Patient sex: F
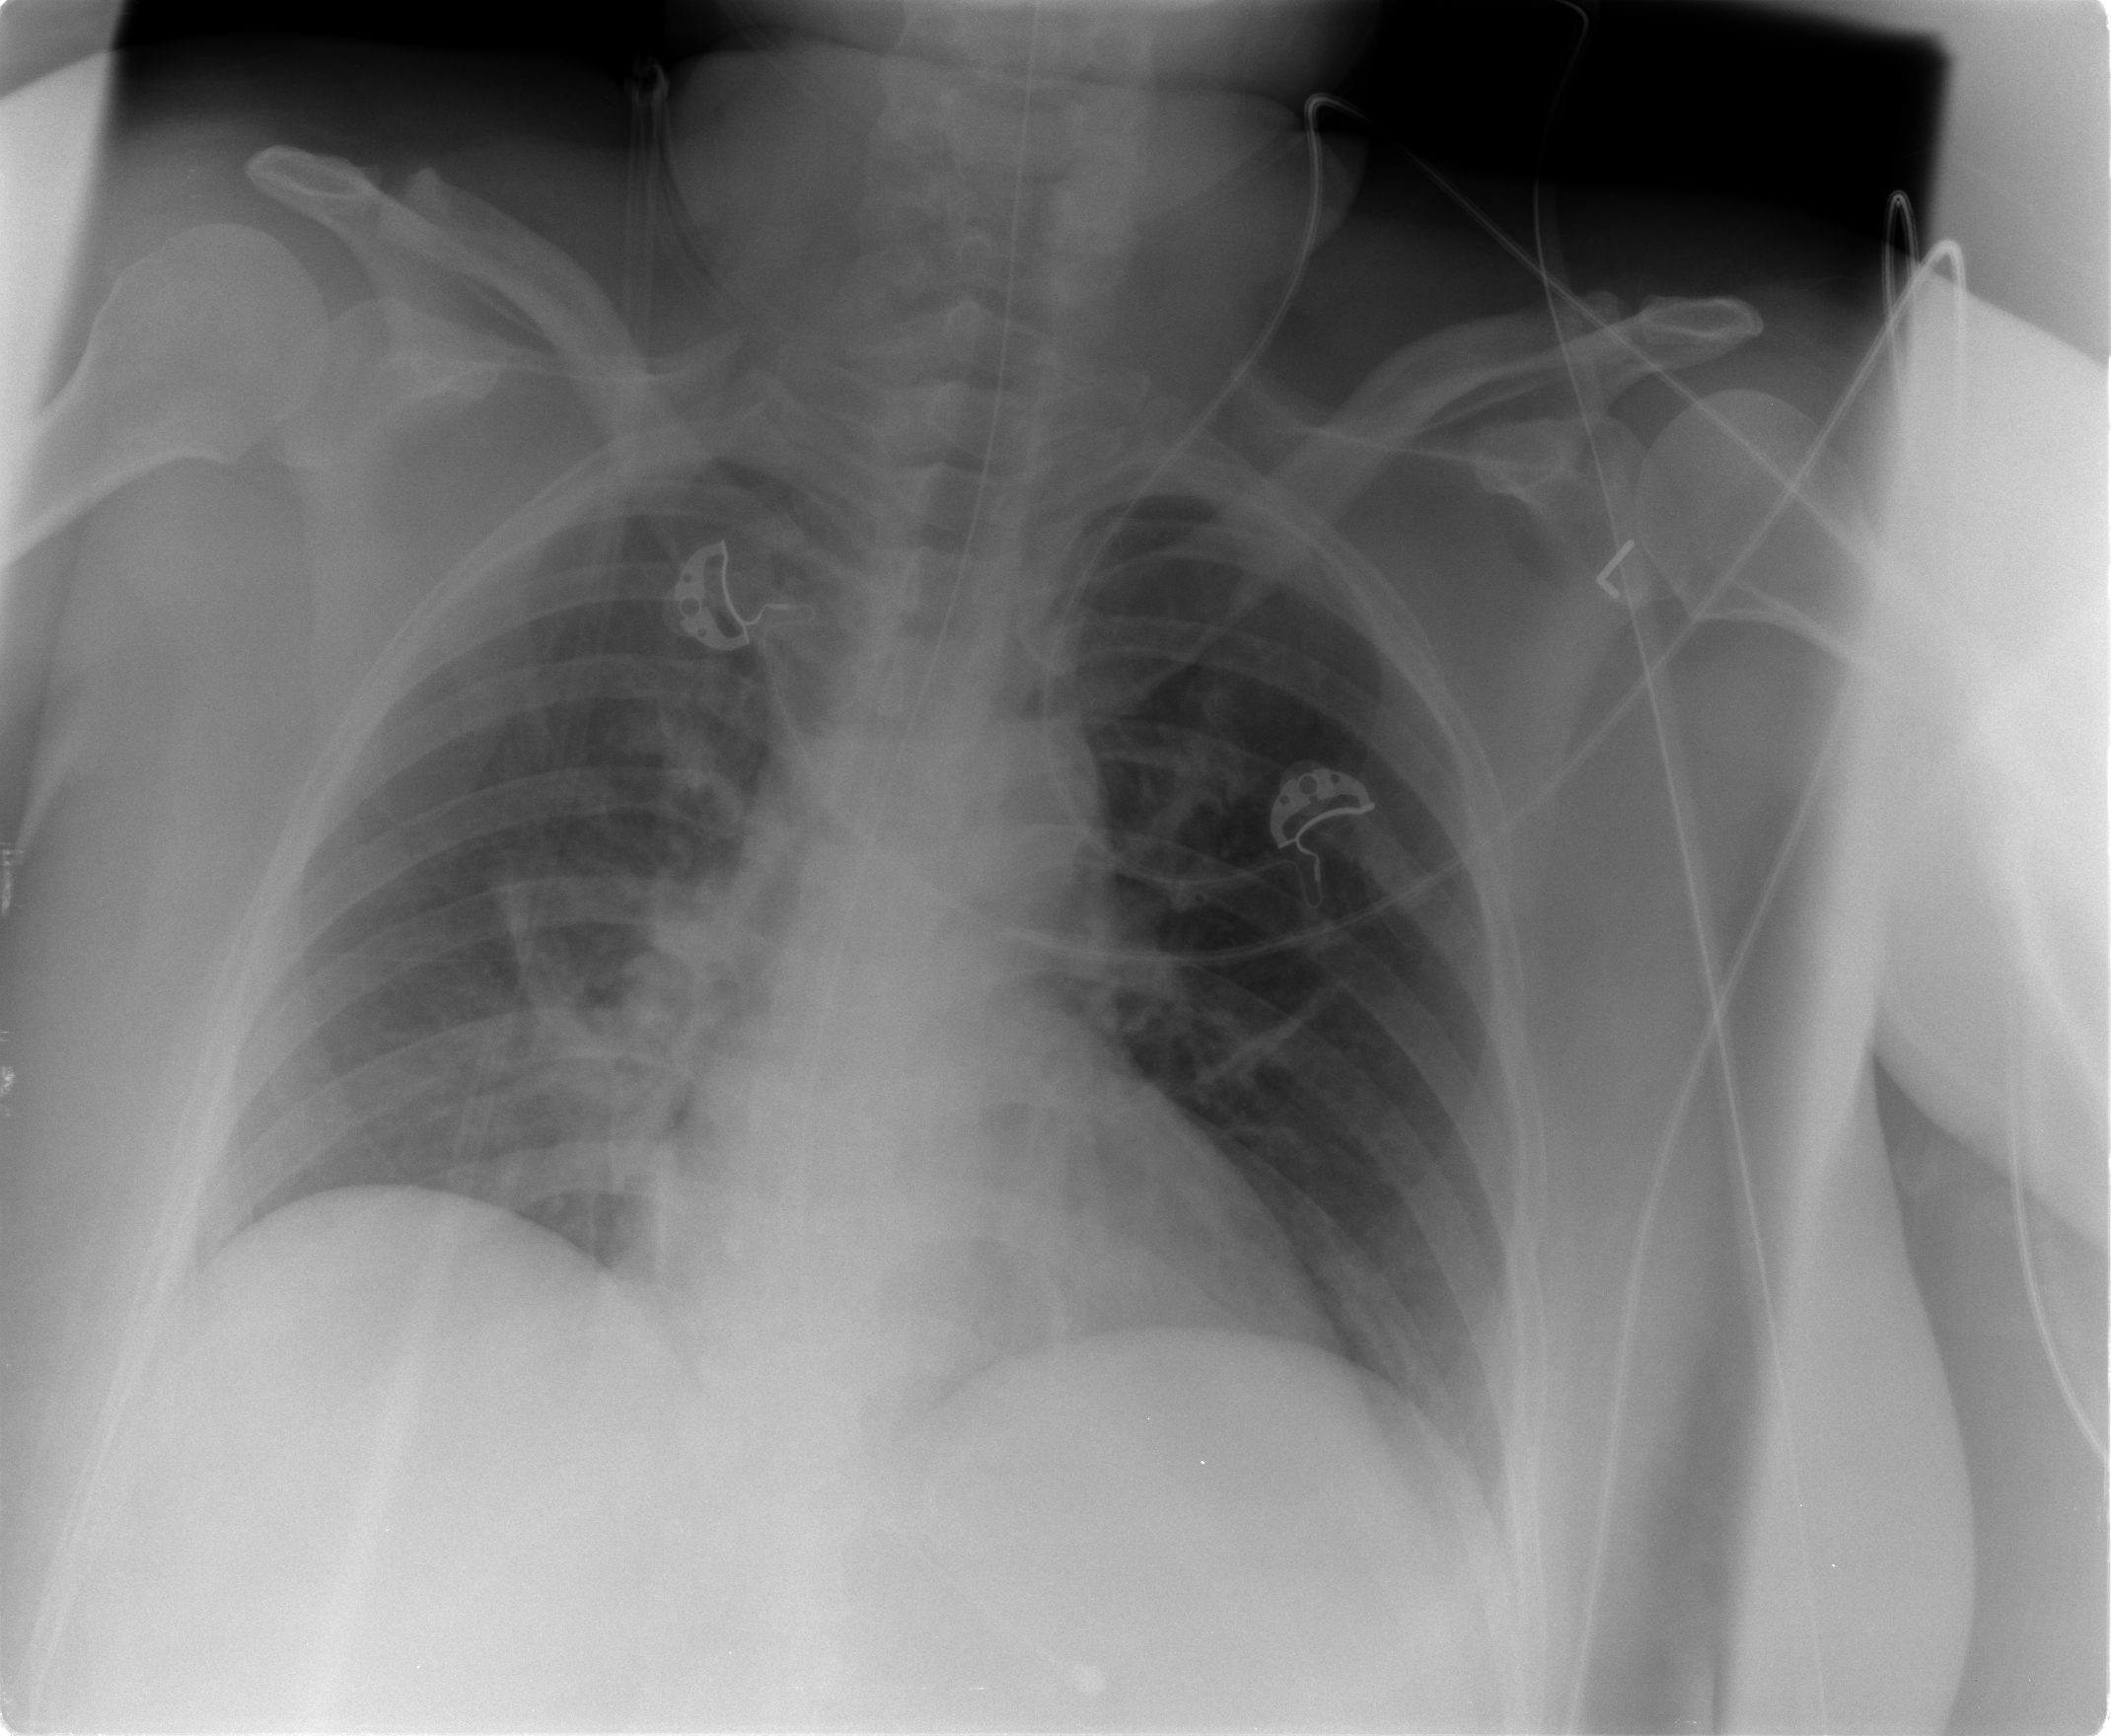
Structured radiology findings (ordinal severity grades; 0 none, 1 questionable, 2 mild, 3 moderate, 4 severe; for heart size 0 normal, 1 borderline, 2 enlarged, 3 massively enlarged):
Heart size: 0
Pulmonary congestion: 0
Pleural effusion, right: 0
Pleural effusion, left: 0
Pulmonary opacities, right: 2
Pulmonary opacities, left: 0
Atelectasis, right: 1
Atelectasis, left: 0